Question: i have windows application in which i am using crystal report.
i use to have two sub-report in one crystal report.In my report,i am loading two sub reports
In 'Report-Header' section i am loading first sub-report and second in 'Report-Footer' section.In my Detail section i am loading actual data.When number of records in detail section are more my 'Report-Footer' goes to next page but problem is that my data in details section shows extra lines and spaces which i have used for formatting.i want to limit lines when records end on details section.
.!

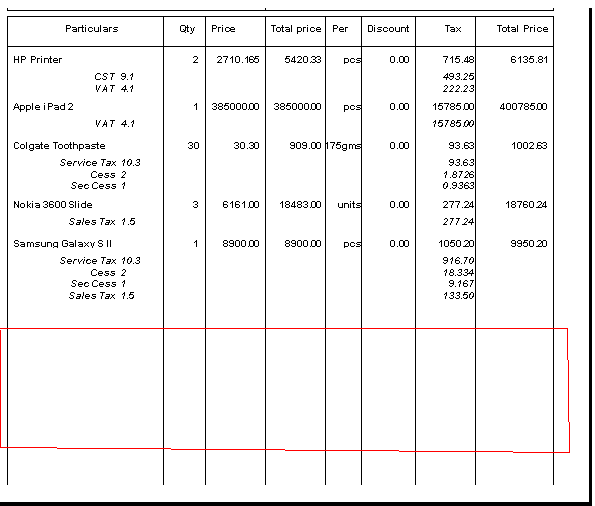
Answer: If the report footer is set to Keep Together, OR if the SUB REPORT is set to Keep Together, this can force the footer/sub report to start on the next page. Check and uncheck : check the "Keep Together" setting in Section Expert and uncheck if set, and check "Keep Object Together" in Format SubReport and uncheck if set. I betting it's the sub report object, tho.